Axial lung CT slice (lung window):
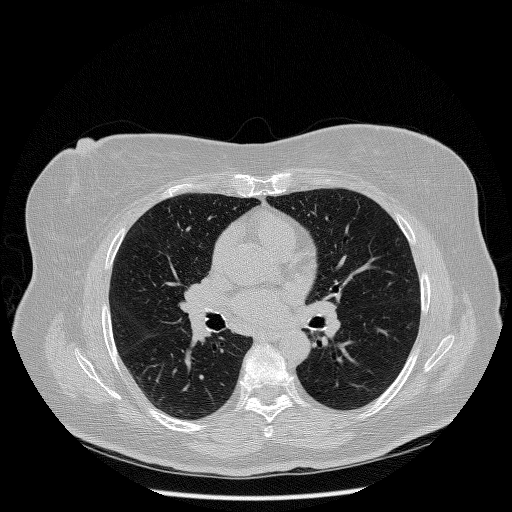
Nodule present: no